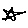
Label: star